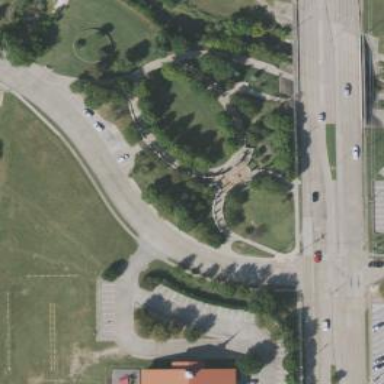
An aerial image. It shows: Historic memorial.